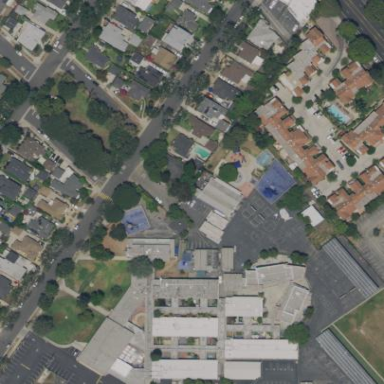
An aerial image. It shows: Asphalt schoolyard.